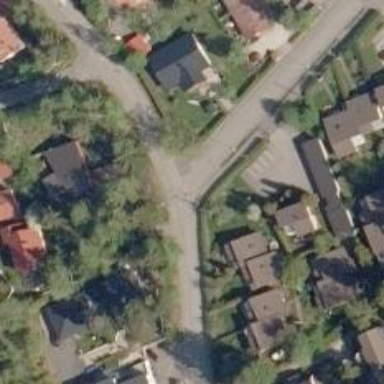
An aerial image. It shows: Charming neighbourhood.